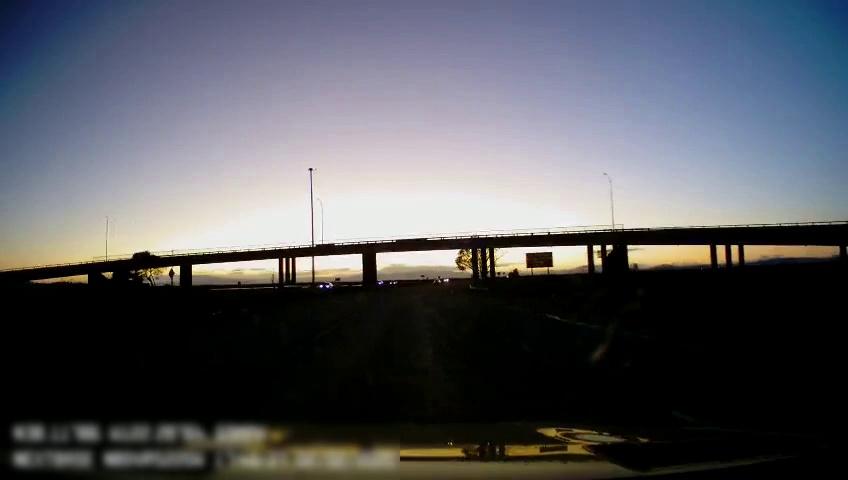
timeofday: Dusk/Dawn/Twilight
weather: Sunny
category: Drivable Space
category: Vehicles | Car
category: Lanes | Current Lane
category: Lanes | Alternate Lane
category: Lanes | Alternate Lane